Aerial crown-view tile of a tropical tree (Barro Colorado Island, Panama), acquired 20250715:
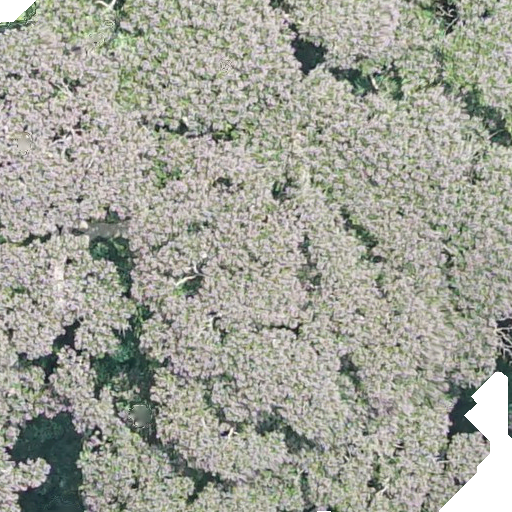
Species: Dipteryx oleifera
GBIF accepted scientific name: Dipteryx oleifera
Crown area: 767.434 m²